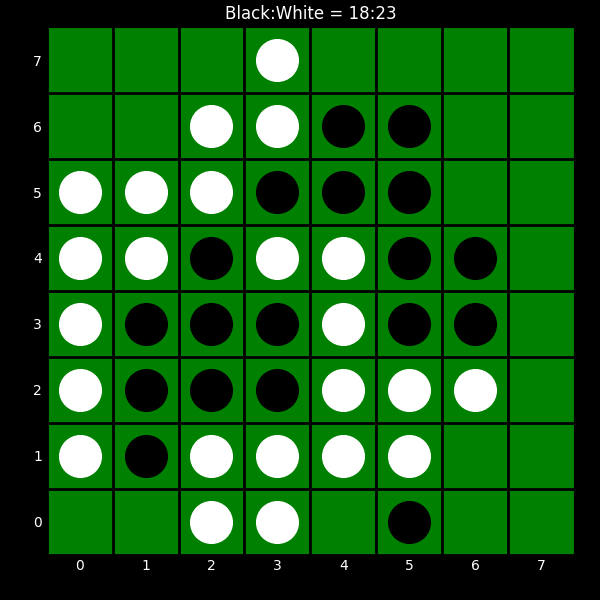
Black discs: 18
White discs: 23